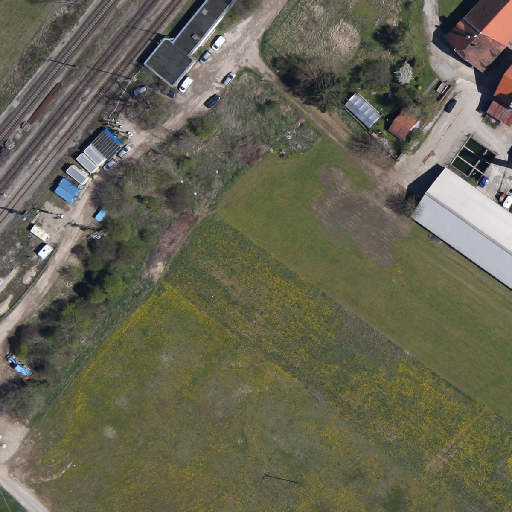
Referring expression: van